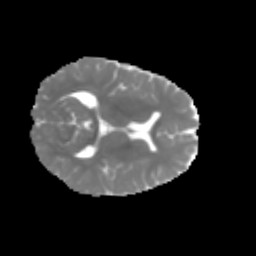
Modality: MD
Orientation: axial
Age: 6
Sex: male
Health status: healthy